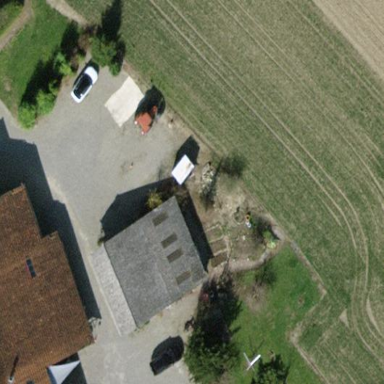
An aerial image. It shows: Shed.